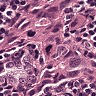
Metastatic tissue present: yes